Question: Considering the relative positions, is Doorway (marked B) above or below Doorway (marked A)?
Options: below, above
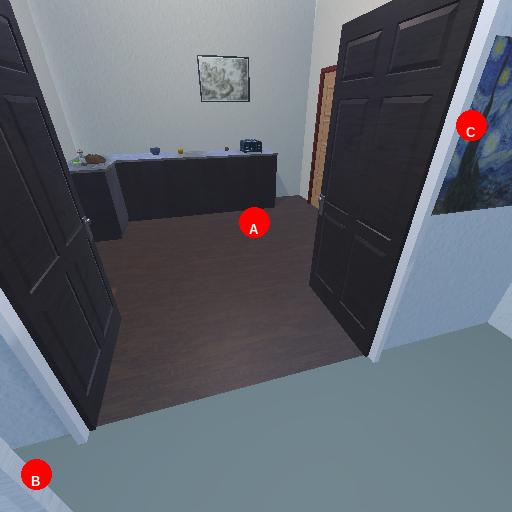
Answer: below